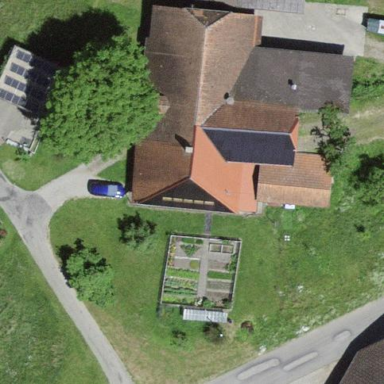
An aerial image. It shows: Farm building.